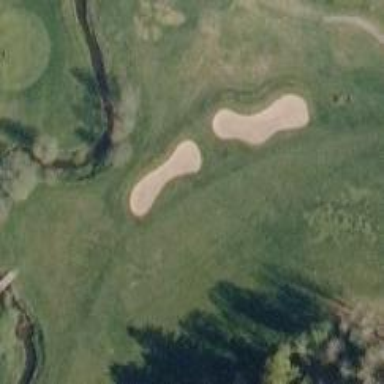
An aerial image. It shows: View of golf hole.